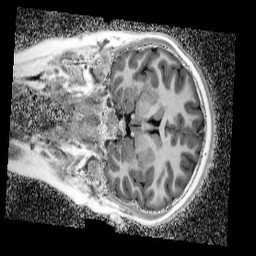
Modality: UNIT1_denoised
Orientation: coronal
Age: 12
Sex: female
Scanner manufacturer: siemens
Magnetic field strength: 3 T
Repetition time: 4 s
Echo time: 0.00299 s